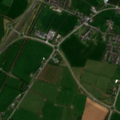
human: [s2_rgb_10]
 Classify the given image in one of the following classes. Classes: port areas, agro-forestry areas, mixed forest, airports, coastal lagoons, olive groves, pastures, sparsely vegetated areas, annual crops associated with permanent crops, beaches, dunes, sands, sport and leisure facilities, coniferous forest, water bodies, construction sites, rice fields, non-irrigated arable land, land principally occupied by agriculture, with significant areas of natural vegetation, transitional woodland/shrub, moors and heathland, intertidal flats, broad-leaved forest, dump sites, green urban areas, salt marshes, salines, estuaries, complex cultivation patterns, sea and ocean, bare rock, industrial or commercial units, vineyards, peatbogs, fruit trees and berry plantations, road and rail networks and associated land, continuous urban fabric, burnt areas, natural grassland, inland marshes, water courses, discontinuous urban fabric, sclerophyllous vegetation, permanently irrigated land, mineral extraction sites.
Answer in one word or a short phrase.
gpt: discontinuous urban fabric, pastures